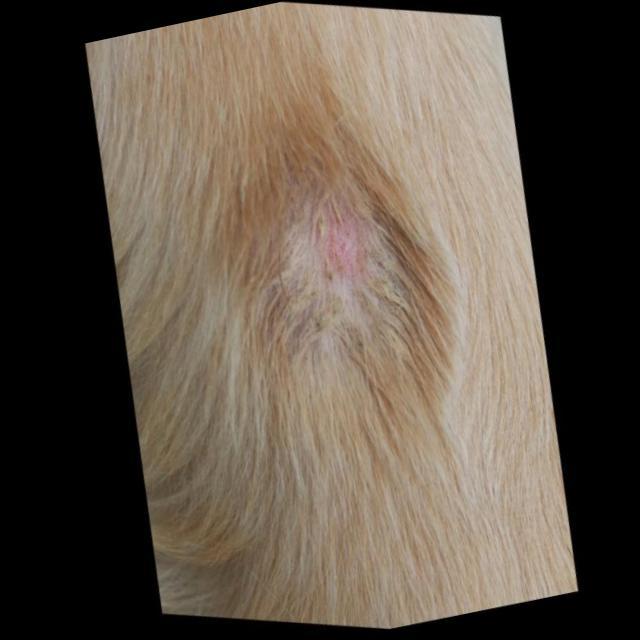
Canine ringworm (Dermatophytosis) — fungal infection caused by Microsporum or Trichophyton. Presents with circular alopecia, scaling, crusting, and broken hairs.